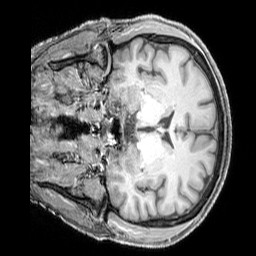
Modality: T1w
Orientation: coronal
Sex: female
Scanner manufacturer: siemens
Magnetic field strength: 3 T
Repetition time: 2.3 s
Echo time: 0.00226 s